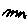
Label: zigzag